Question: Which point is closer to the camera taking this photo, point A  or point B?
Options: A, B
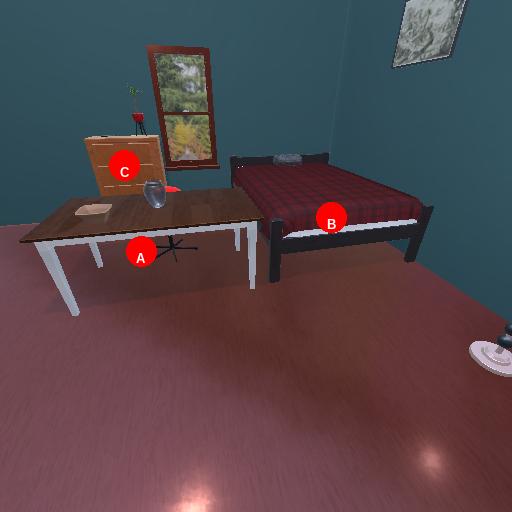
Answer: A